Question: I managed to get log4J with ConsoleAppender to work in Eclipse, but when I change the appender to be FileAppender then I get these red error messages coming out(even though I altered the properties file as directed by this <URL> :
'''
log4j:WARN No such property [target] in org.apache.log4j.FileAppender.
log4j:WARN File option not set for appender [file].
log4j:WARN Are you using FileAppender instead of ConsoleAppender?
log4j:ERROR No output stream or file set for the appender named [file].
'''
Here is a pic
Thank You Very Much
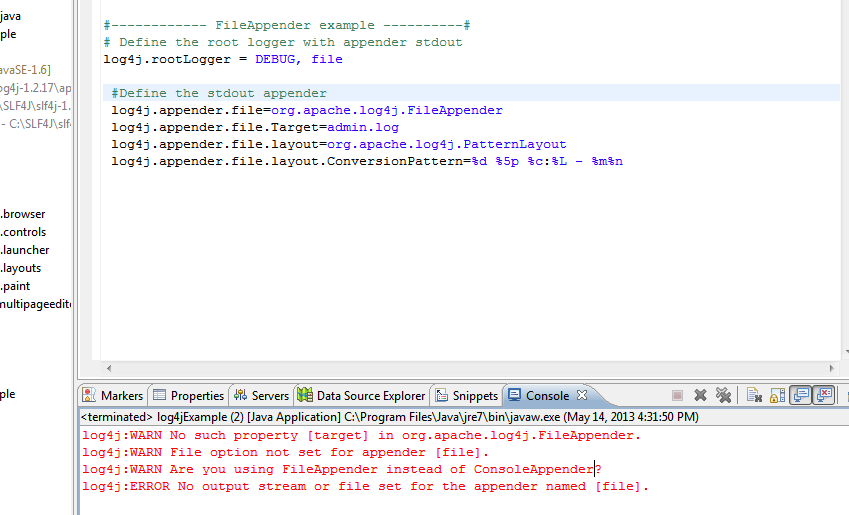
Answer: As the error is trying to tell you, 'FileAppender' has a 'File' option, not a 'Target' option.